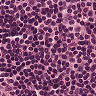
Metastatic tissue present: no